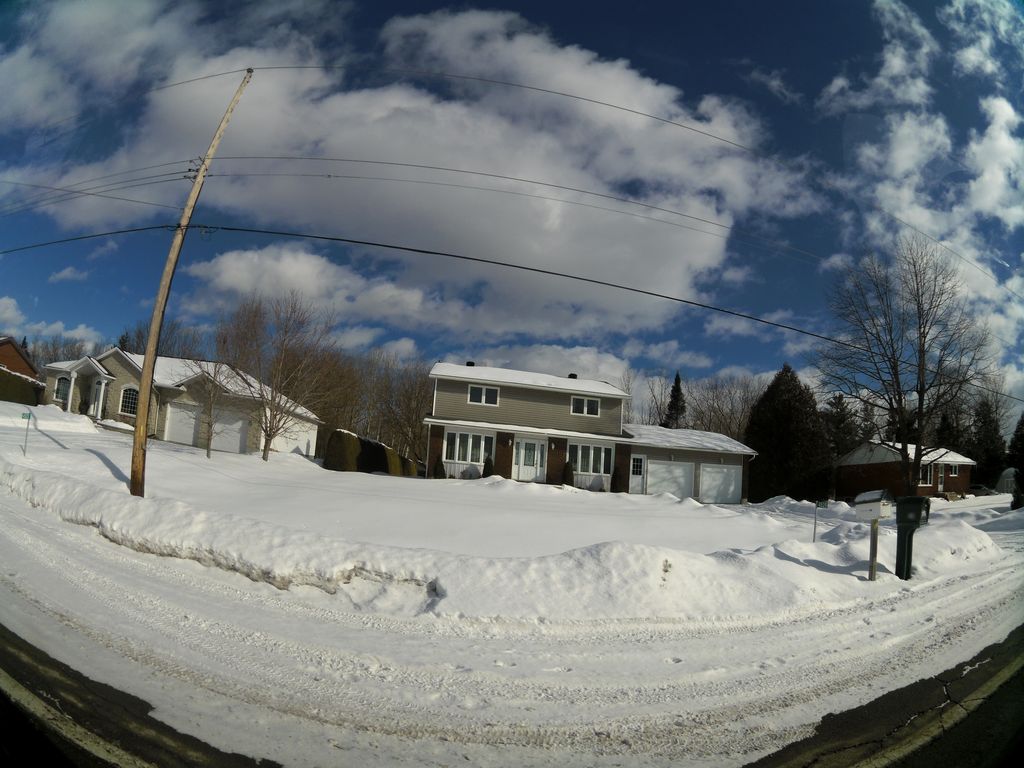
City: ottawa-gatineau